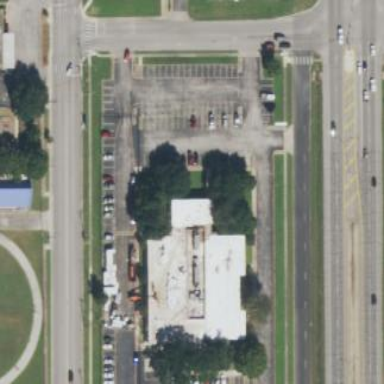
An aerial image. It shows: Clinic building providing healthcare services.